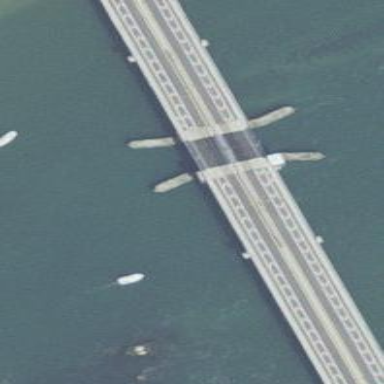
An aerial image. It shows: Movable bridge that is man-made.